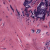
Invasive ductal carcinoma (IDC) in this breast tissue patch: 1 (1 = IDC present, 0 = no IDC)